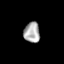
Tissue: skin
Cell type: Epithelial cells
Senescence score: 0.2864
Nuclear area (px): 320
Mean DAPI intensity: 173.475